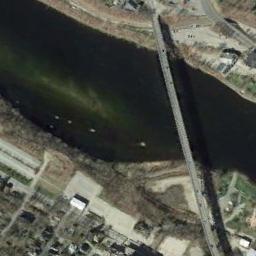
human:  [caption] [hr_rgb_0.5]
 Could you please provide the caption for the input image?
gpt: A bridge that crosses the river bank is connected to the shores of the deep blue river  There are many buildings and roads on the land .

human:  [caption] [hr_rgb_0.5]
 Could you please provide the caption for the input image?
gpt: There are two bridges over the river with many buildings on the both sides .

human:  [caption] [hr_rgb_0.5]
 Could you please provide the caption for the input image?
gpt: A bridge built on a dark green river and the residential area on one side of the river .

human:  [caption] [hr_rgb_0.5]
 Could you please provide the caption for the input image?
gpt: The bridge made a turn as it approached the shore .

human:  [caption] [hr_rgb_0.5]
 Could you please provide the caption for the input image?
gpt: There are lots of buildings beside the bridge .